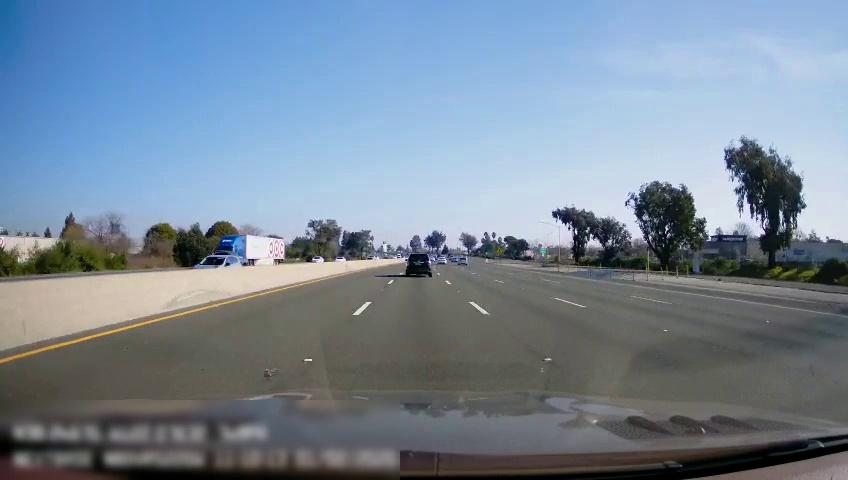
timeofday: Day
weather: Sunny
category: Drivable Space
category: Vehicles | Car
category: Vehicles | SUV
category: Vehicles | Car
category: Vehicles | Truck
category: Vehicles | Car
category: Vehicles | Car
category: Vehicles | Car
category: Lanes | Alternate Lane
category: Lanes | Current Lane
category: Lanes | Current Lane
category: Lanes | Alternate Lane
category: Lanes | Alternate Lane
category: Lanes | Alternate Lane
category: Traffic | Signs